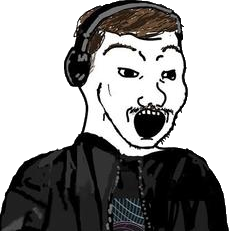
Label: 5_Soyjak